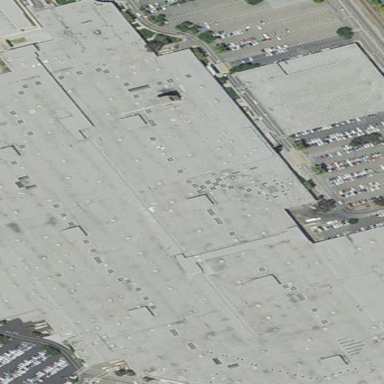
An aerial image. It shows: Retail building that is part of mall.